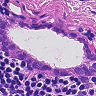
Metastatic tissue present: yes